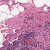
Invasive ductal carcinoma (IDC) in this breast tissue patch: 0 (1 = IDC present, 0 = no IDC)